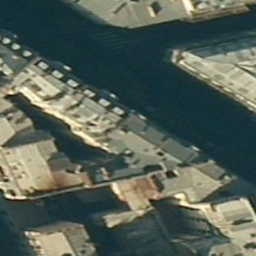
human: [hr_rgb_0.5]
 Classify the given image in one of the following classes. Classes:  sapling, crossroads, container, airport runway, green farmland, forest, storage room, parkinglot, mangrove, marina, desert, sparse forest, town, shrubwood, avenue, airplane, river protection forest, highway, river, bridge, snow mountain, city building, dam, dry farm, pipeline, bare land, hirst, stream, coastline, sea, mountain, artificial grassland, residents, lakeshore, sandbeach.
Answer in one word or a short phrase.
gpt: city building